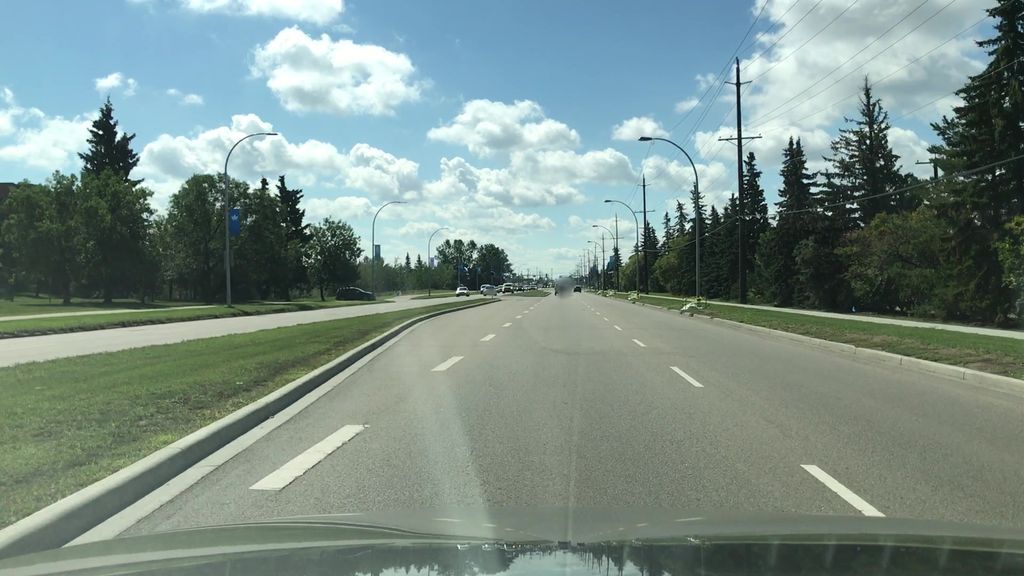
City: edmonton